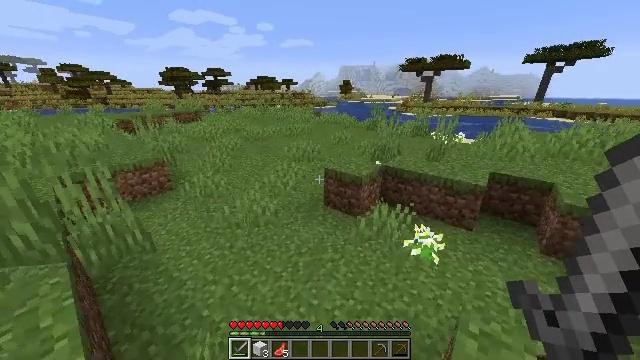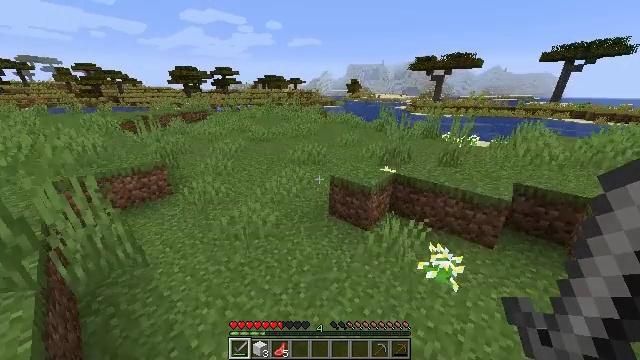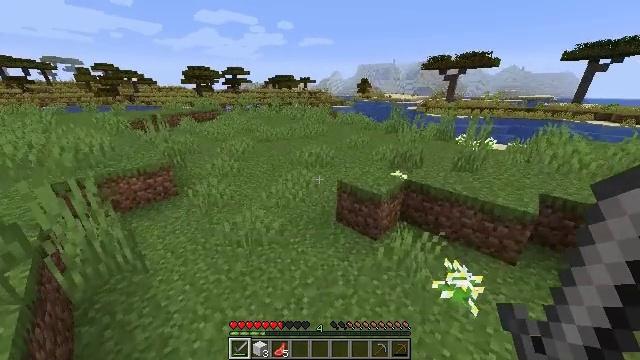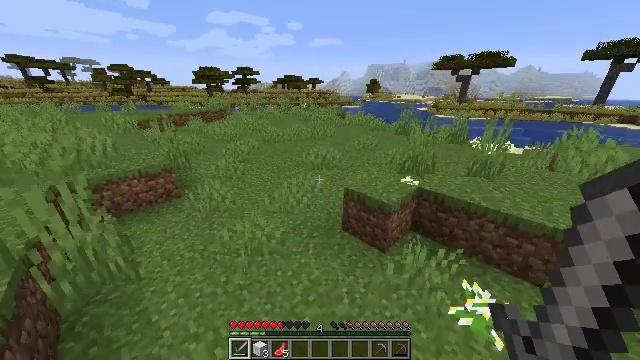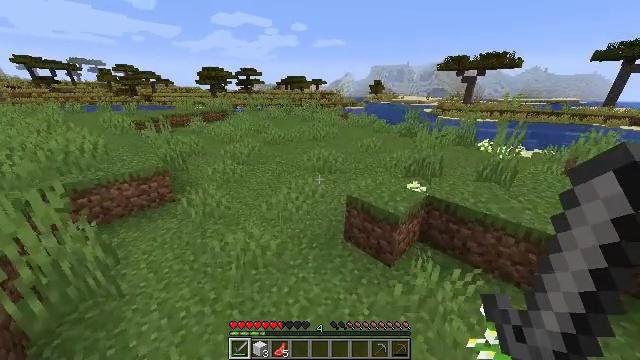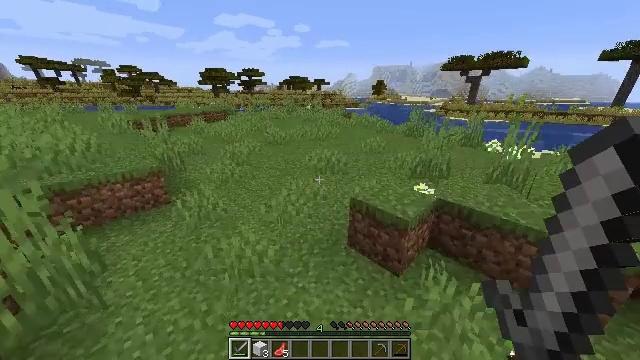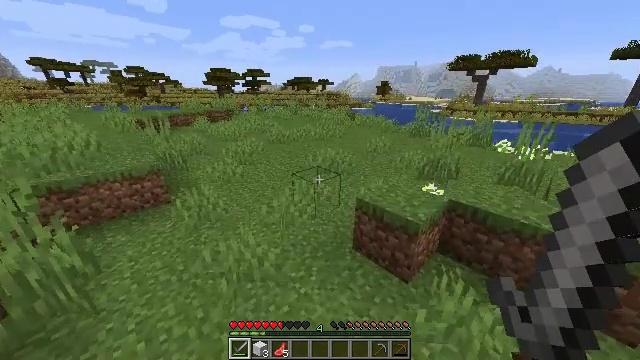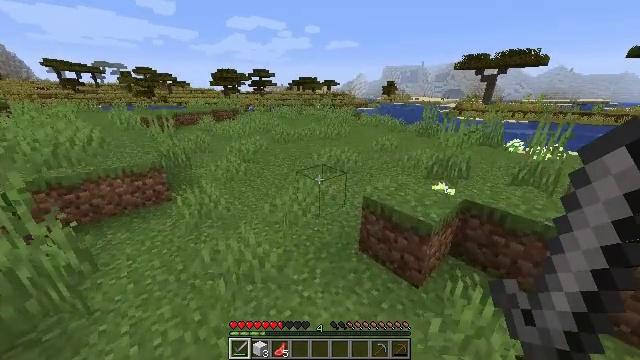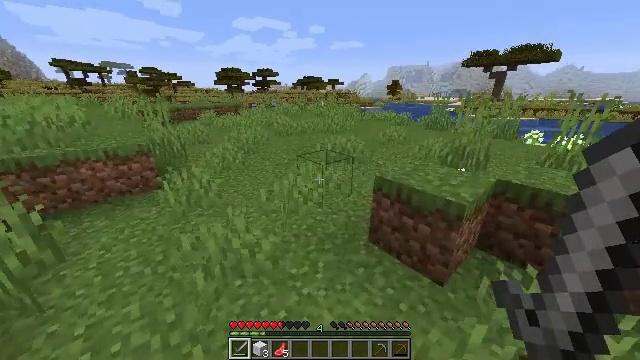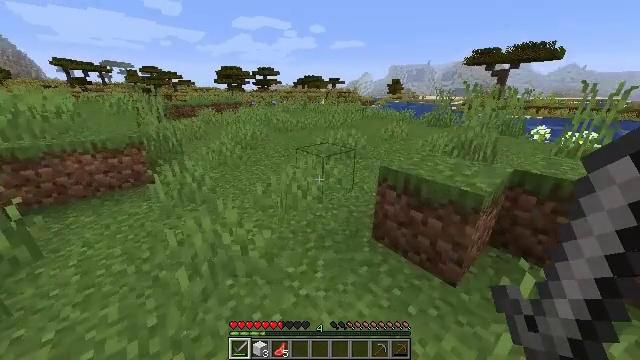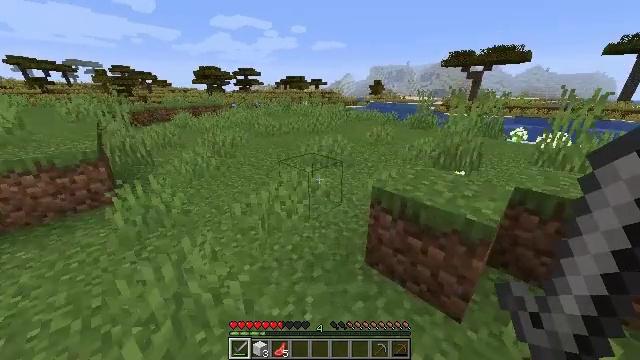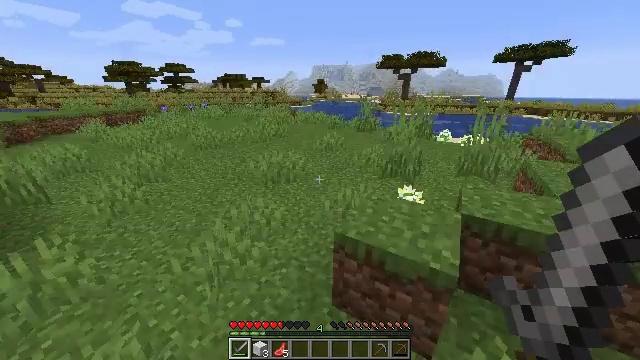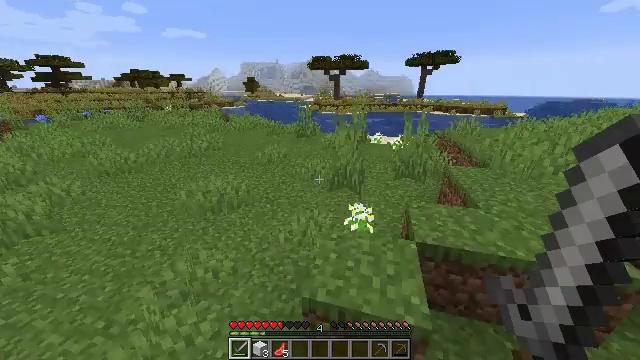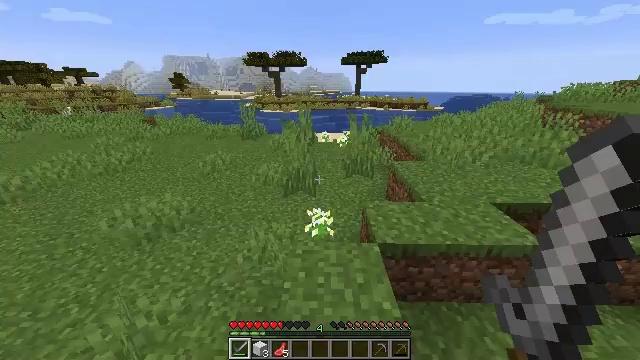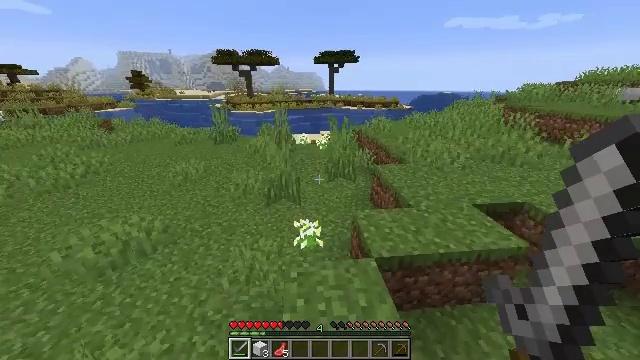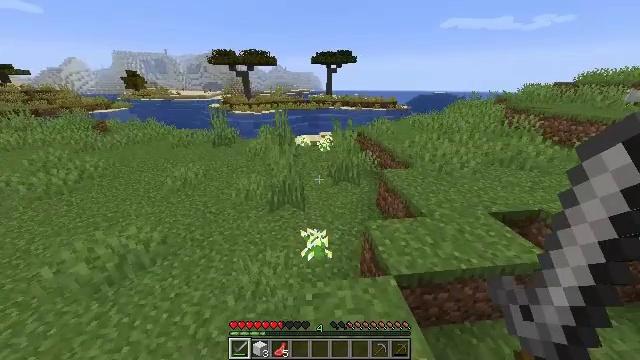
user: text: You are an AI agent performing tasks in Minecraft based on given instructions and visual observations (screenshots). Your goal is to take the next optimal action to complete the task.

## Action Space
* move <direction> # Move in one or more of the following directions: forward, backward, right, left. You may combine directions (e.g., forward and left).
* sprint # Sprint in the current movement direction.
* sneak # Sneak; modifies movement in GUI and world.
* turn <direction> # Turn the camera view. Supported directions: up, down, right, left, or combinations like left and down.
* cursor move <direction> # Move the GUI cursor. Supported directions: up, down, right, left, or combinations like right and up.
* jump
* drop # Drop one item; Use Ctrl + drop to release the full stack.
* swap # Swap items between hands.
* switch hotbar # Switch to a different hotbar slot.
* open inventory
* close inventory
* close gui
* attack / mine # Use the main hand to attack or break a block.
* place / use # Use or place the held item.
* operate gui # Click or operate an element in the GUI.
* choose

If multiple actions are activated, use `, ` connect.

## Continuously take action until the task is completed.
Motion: motion action
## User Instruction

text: Get cooked cod by cooking cod in the furnace.
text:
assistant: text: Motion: move forward, turn left
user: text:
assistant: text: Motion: move forward, turn left
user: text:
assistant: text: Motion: move forward, turn left
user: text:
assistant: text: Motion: move forward
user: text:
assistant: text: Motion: move forward
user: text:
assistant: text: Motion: move forward, turn left
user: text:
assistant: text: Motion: move forward, turn left
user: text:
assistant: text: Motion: move forward, turn left
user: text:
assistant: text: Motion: move forward
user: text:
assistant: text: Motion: move forward, turn right, jump
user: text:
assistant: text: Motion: move forward, turn right, jump
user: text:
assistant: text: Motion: move forward, turn right, jump
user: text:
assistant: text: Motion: move forward, turn right, jump
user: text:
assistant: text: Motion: move forward, turn right, jump
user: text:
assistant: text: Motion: move forward, jump
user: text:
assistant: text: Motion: move forward and move right, jump
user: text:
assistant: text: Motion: move forward and move right, jump
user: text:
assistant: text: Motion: move forward and move right, jump
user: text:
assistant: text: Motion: move forward and move right, jump
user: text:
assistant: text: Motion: move forward and move right, jump
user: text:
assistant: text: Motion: move forward and move right, jump
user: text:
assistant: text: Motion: move forward and move right, jump
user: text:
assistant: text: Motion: move forward and move right, jump
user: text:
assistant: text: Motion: move forward and move right, jump
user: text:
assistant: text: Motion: move forward and move right, jump
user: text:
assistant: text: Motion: move forward, jump
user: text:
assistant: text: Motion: move forward, jump
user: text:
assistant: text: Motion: move forward
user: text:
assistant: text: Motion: move forward
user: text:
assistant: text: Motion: move forward